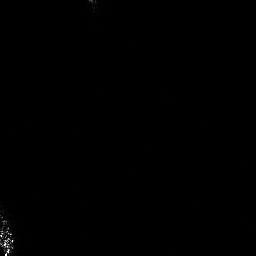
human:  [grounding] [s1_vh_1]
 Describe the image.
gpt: In the satellite image, there is  <ref>1 medium ship </ref> <box>[[0, 82, 5, 99, 0]]</box> located at bottom left.